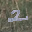
Label: 2